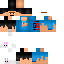
A male human skin with medium skin, wearing brown long hair dressed in a blue tshirt and blue pants, featuring a closed mouth.